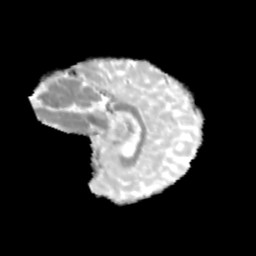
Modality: MD
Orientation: sagittal
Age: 9
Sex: male
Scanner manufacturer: siemens
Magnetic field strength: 3 T
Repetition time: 3.8 s
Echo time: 0.07 s